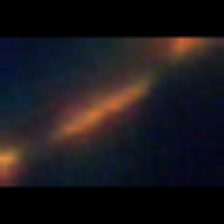
Taxon: Pennate
Group: Diatoms